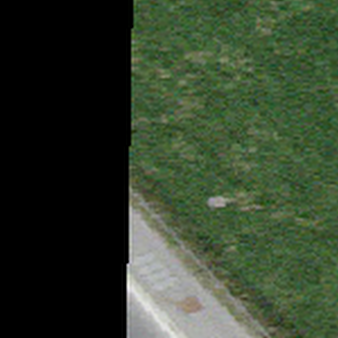
Label: other